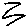
Label: zigzag